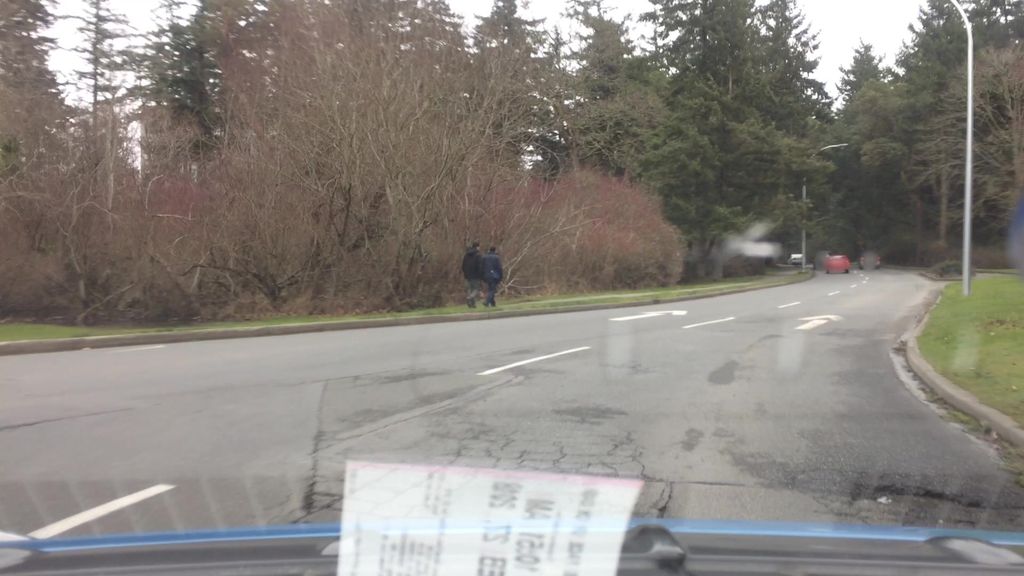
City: victoria